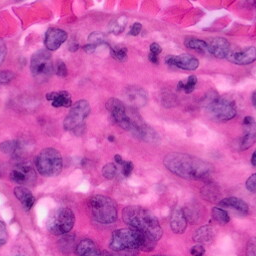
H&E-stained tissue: Pancreatic